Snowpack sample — Loveland Pass, Silver Plume, Colorado, USA (12/14/25, 10:50 AM MST)
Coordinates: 39.664, -105.882
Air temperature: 36 °F
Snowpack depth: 67 cm
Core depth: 30 cm
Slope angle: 6°, slope face: 326°
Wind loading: low
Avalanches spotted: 0
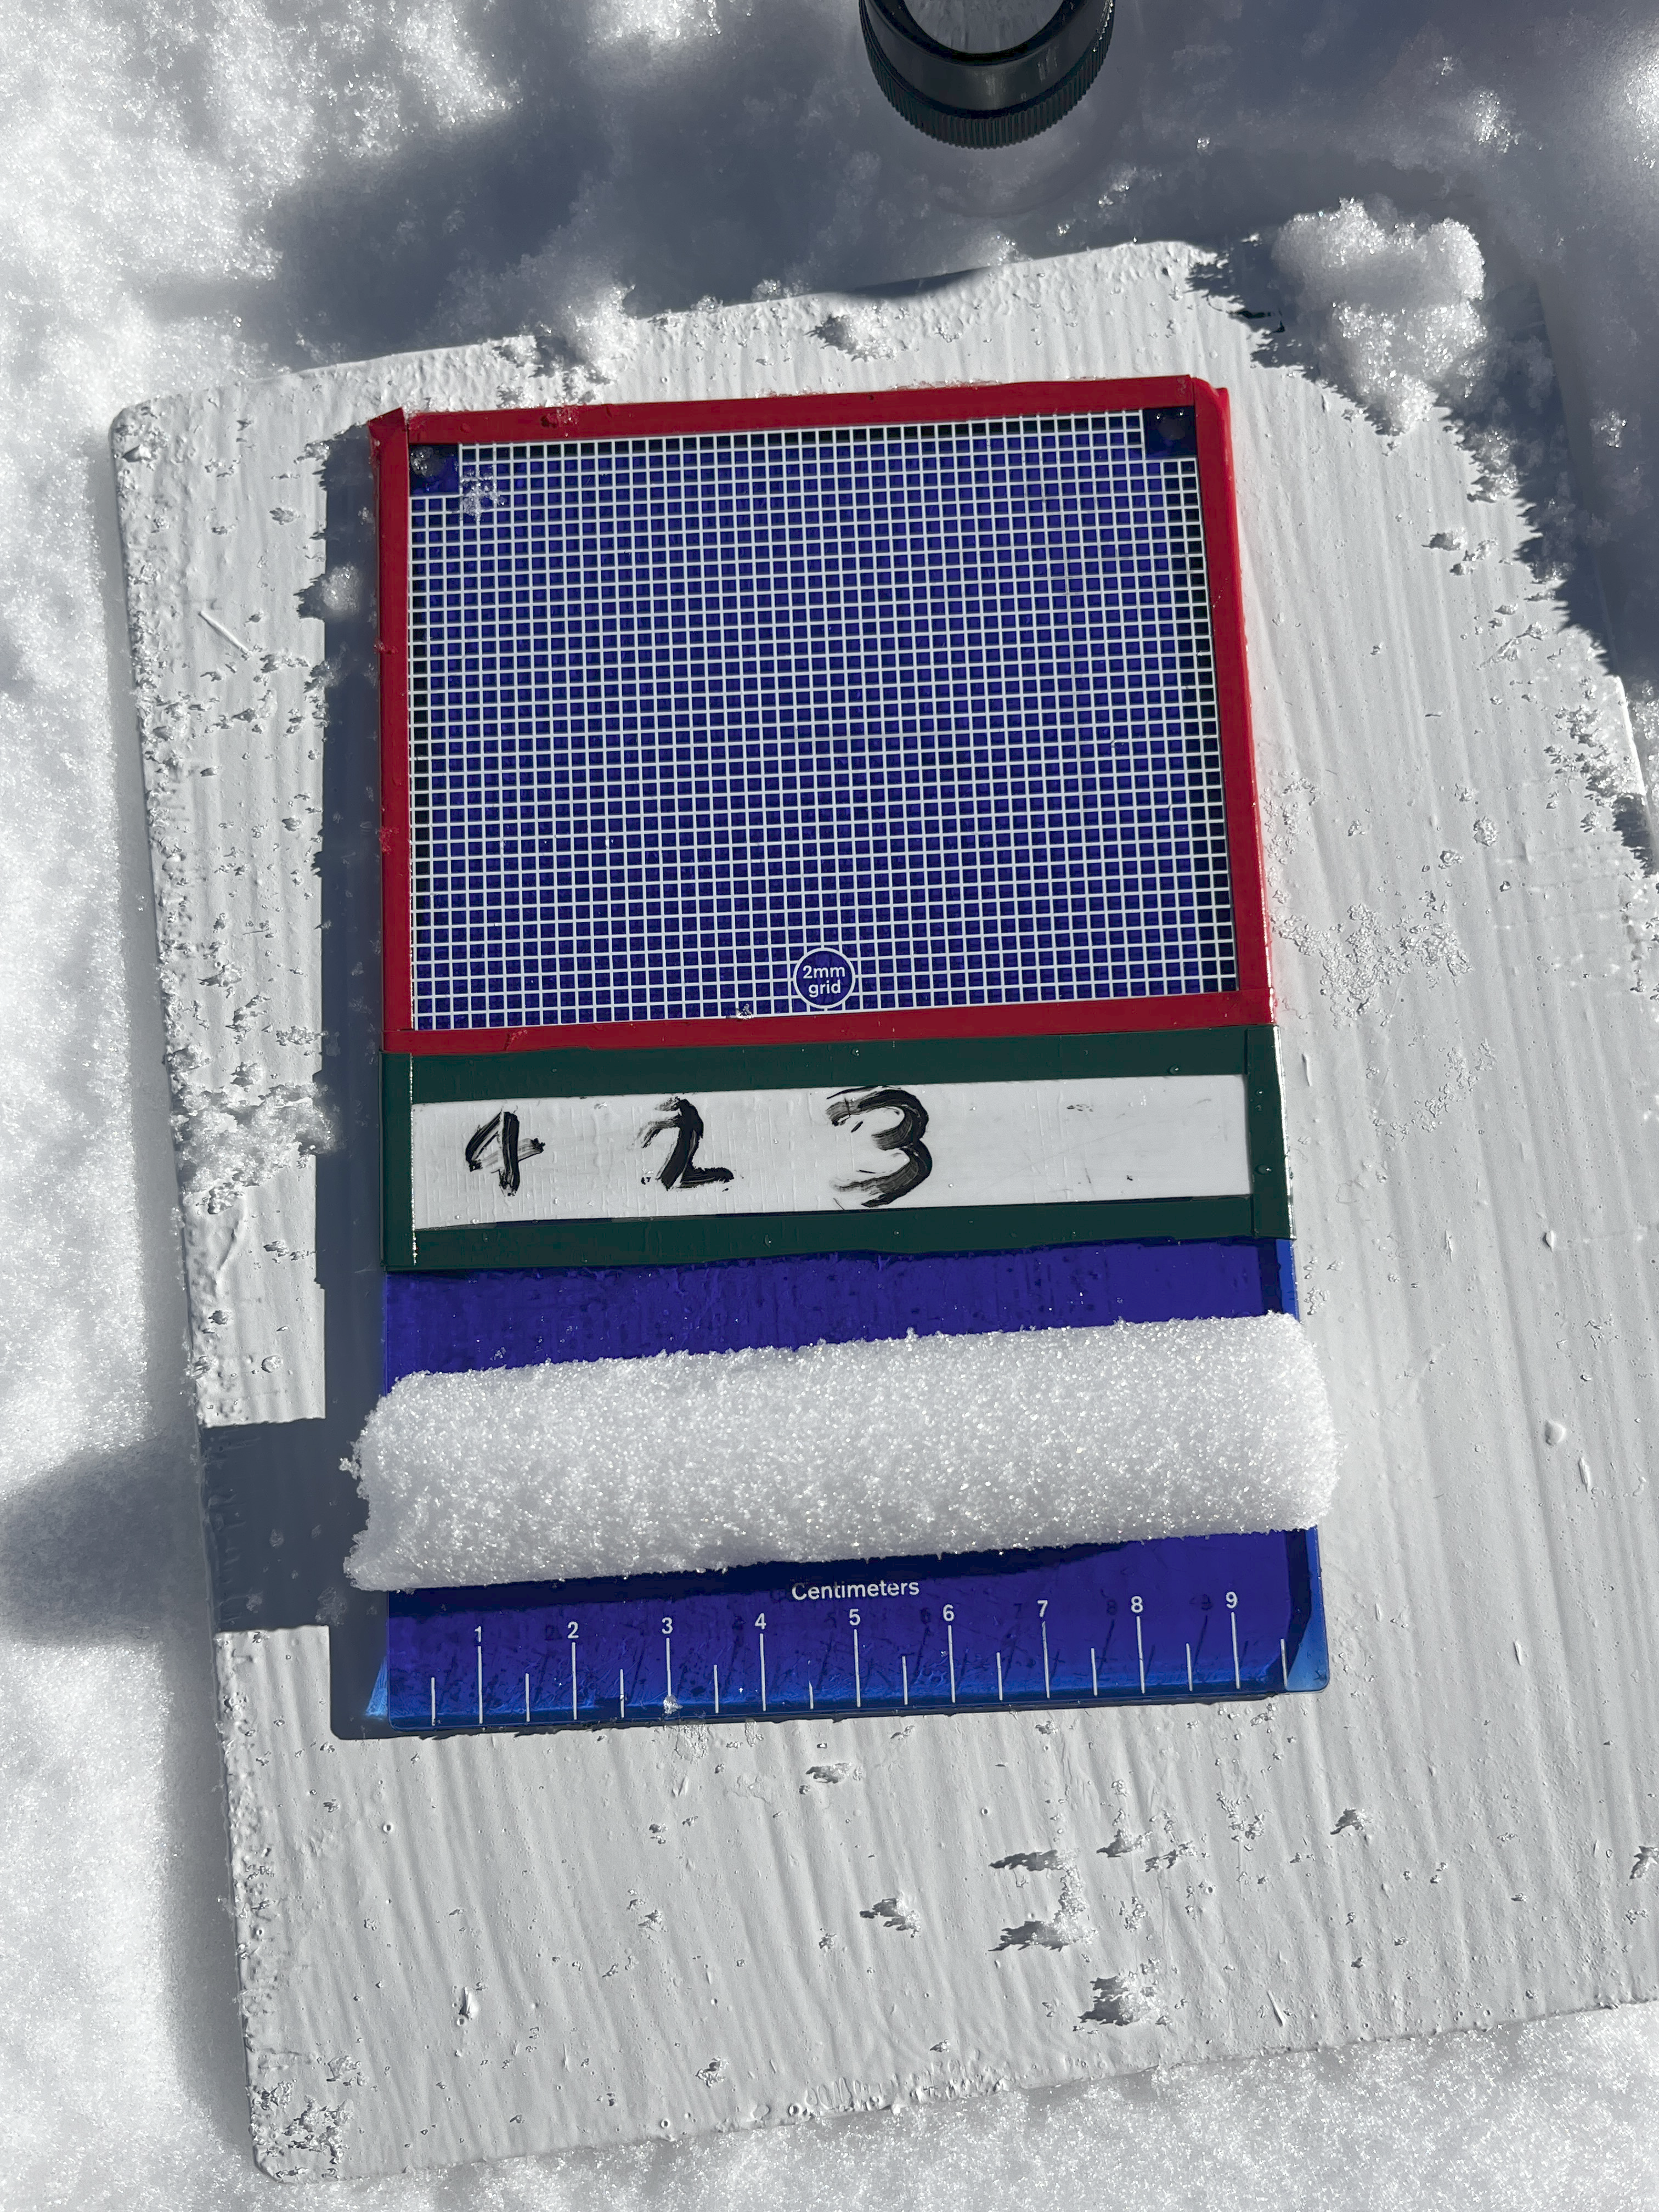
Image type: crystal_card
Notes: No avalanches spotted, very late start to the season with minimal snowpack